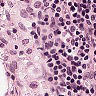
Metastatic tissue present: no